九年级 · 变换几何
(本小题8.0分)

$\triangle A B C$ 在平面直角坐标系中的位置如图所示，网格中每个小正方形的边长都是 1 个单位长度.

(1)请画出 $\triangle A B C$ 关于 $x$ 轴对称的 $\triangle A_{1} B_{1} C_{1}$ 点 $A, B, C$ 的对应点分别为 $A_{1}, B_{1}, C_{1}$;

(2)请以原点 $O$ 为位似中心, 在第四象限内画一个 $\triangle A_{2} B_{2} C_{2}$, 使它与 $\triangle A B C$ 的相似比为 $2: 1$.


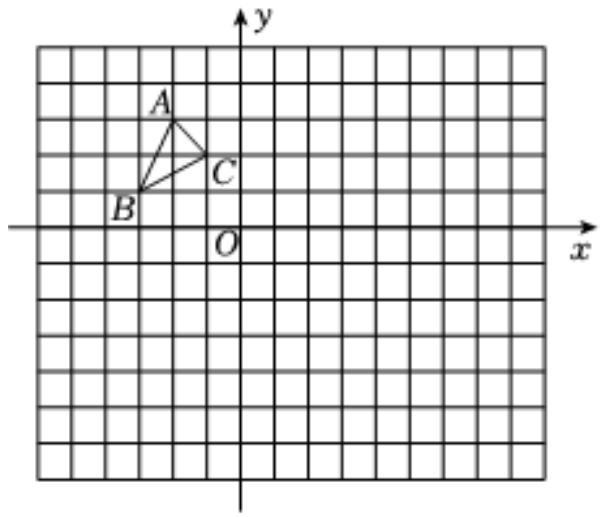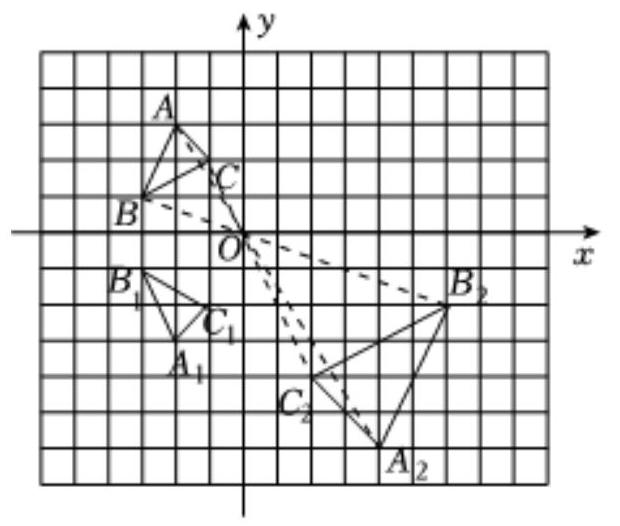
答案: 解: (1)如图, $\triangle A_{1} B_{1} C_{1}$ 即为所求;

(2)如图 $\triangle A_{2} B_{2} C_{2}$ 即为所求.

解析: (1)利用轴对称变换的性质分别作出 $A, B, C$ 的对应点 $A_{1}, B_{1}, C_{1}$ 即可;

(2)利用相似变换的性质分别作出 $A, B, C$ 的对应点 $A_{2}, B_{2}, C_{2}$ 即可.

本题考查作图一位似变换, 轴对称变换, 解题的关键是理解题意, 灵活运用所学知识解决问题.